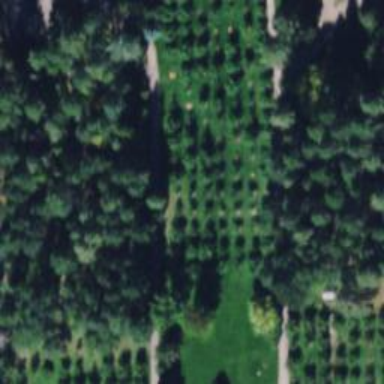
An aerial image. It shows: Orchard.